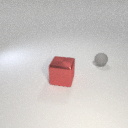
small gray rubber sphere behind large red metal cube